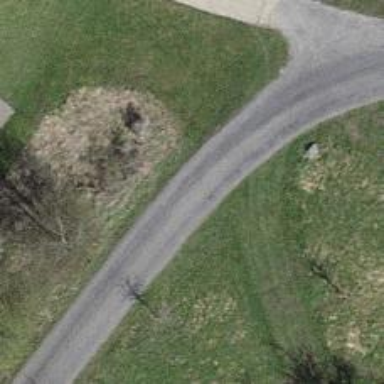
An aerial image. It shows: Well-maintained track road of grade 1.